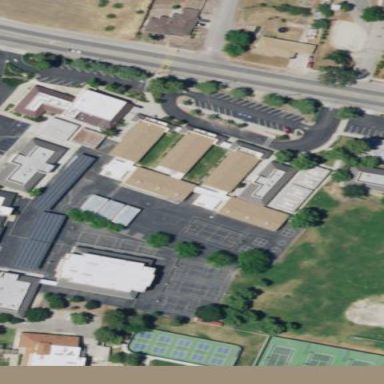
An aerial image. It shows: School.